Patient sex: F
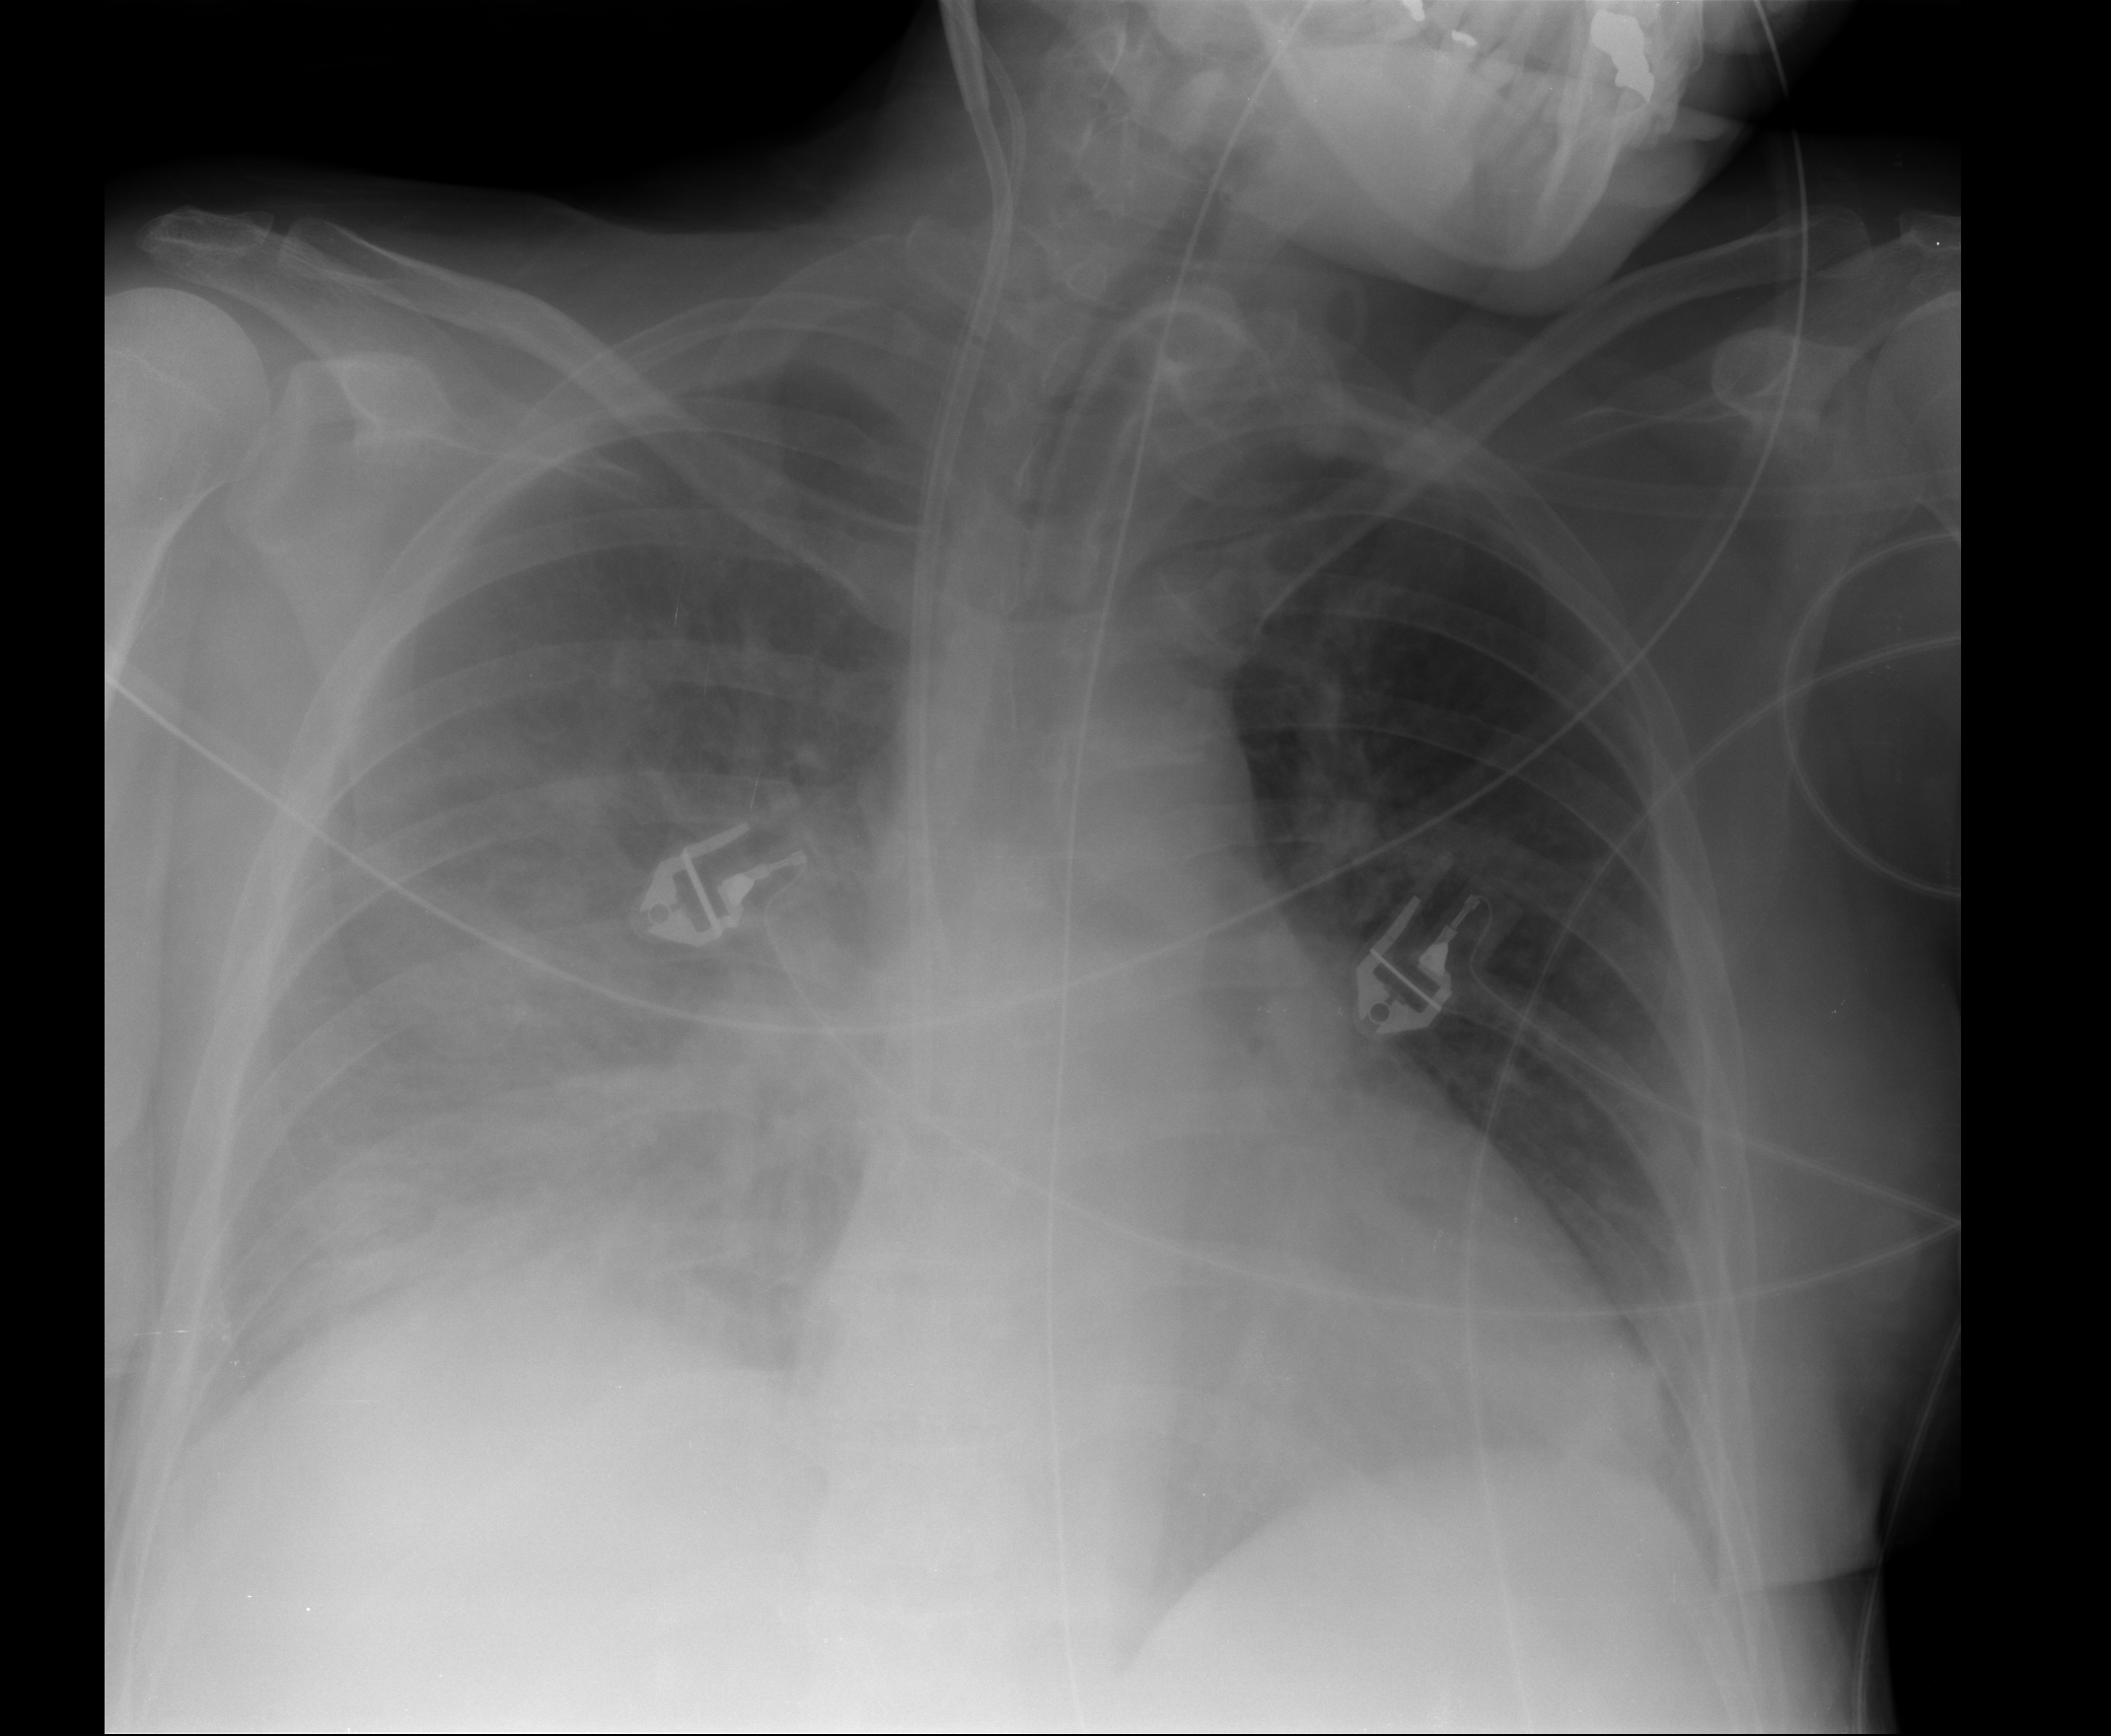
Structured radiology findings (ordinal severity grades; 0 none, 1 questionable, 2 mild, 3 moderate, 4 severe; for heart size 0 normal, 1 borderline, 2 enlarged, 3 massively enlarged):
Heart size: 0
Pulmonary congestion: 1
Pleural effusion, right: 2
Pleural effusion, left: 0
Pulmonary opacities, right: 3
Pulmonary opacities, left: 1
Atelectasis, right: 2
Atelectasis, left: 0